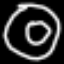
Label: donut